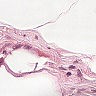
Metastatic tissue present: no